Aerial crown-view tile of a tropical tree (Barro Colorado Island, Panama), acquired 20250915:
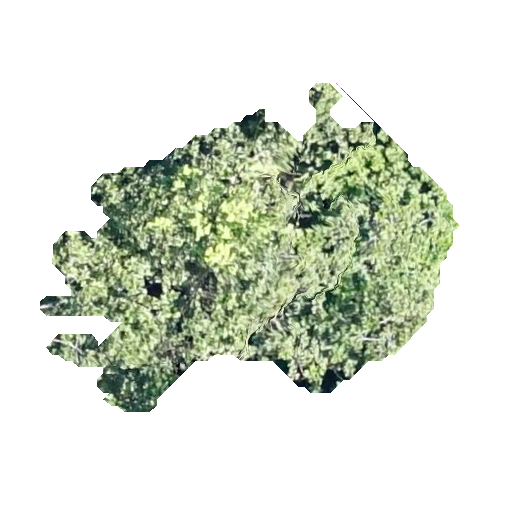
Species: Anacardium excelsum
GBIF accepted scientific name: Anacardium excelsum
Crown area: 119.701 m²